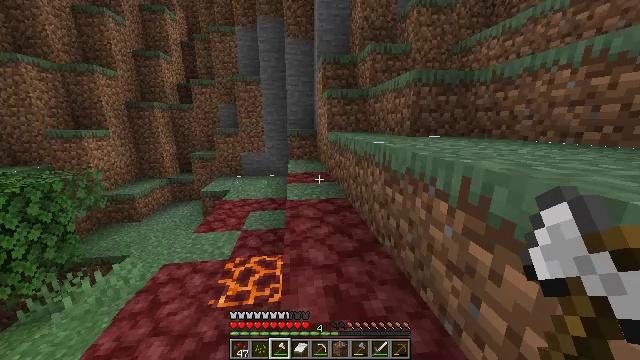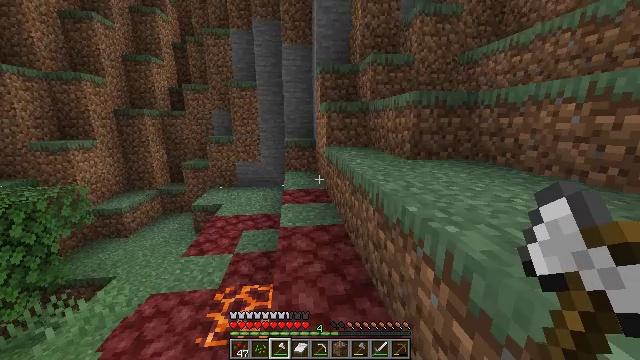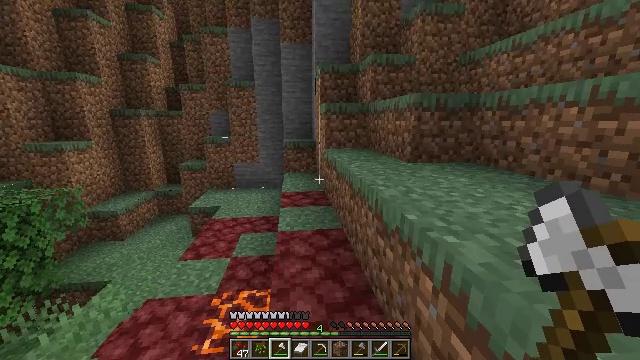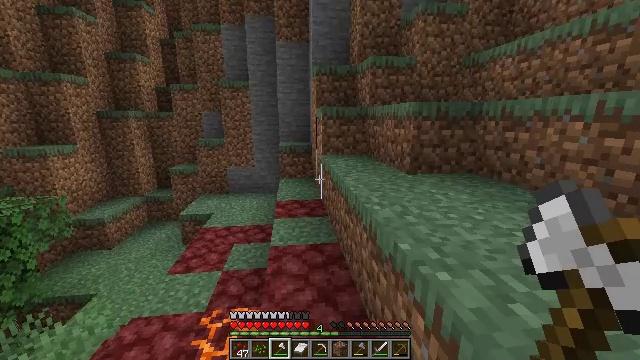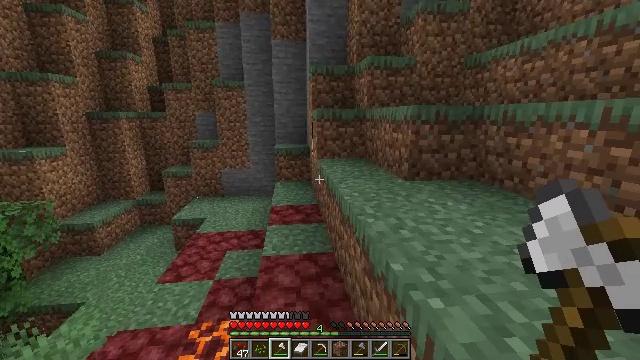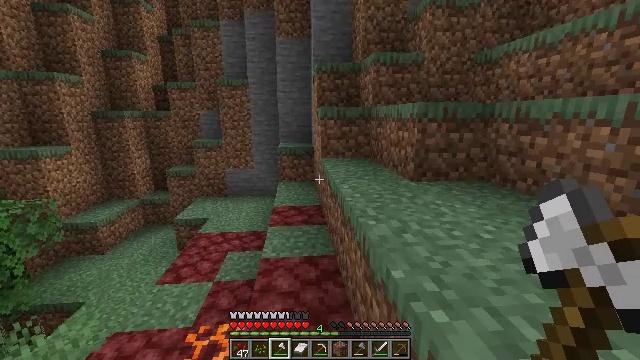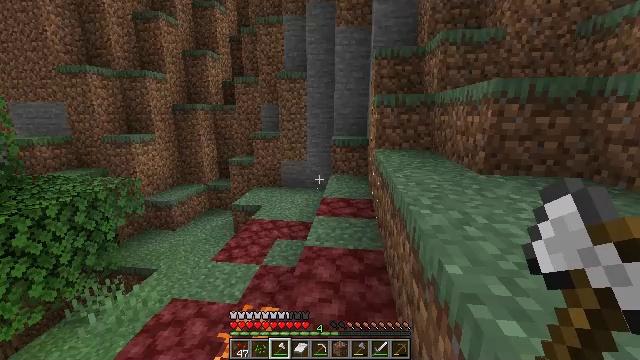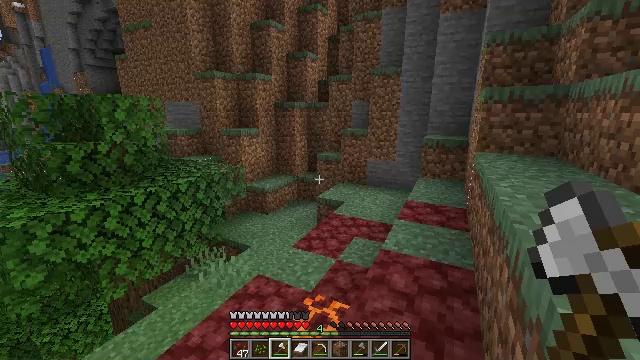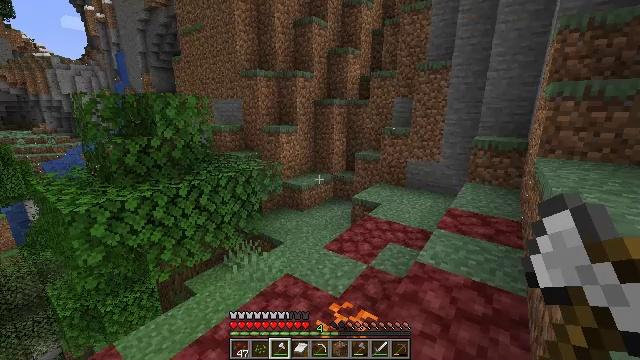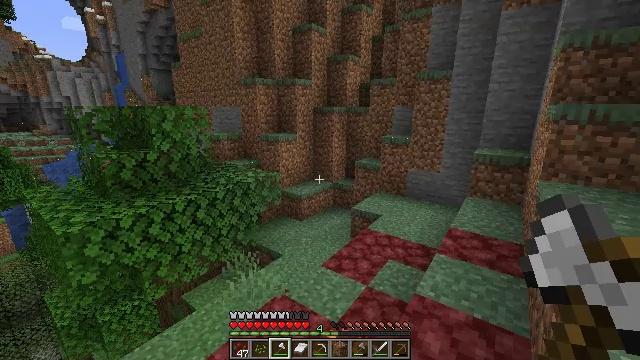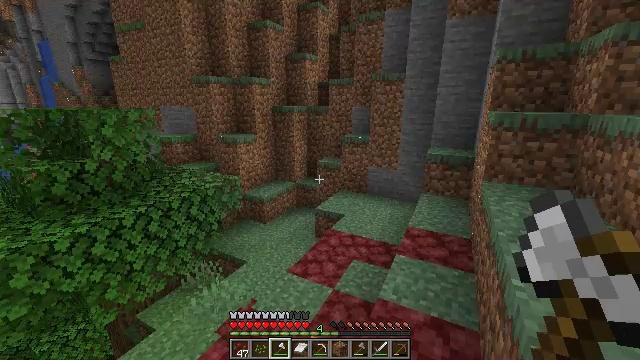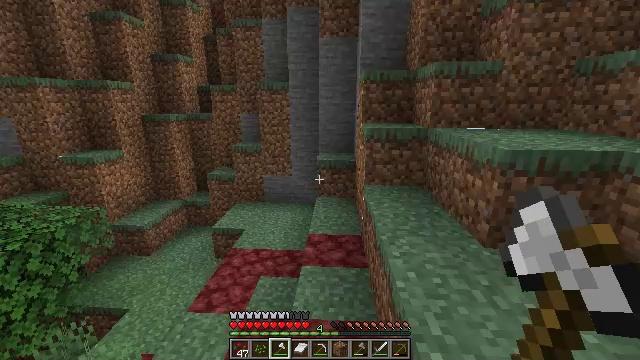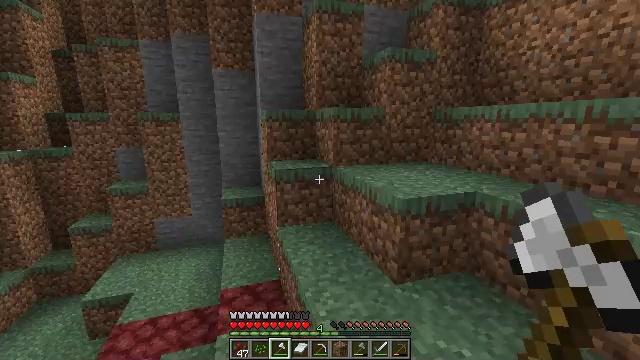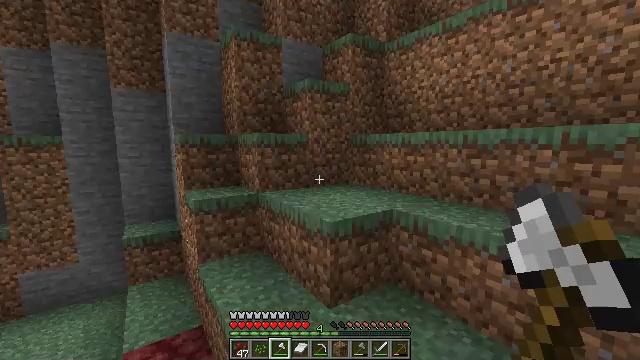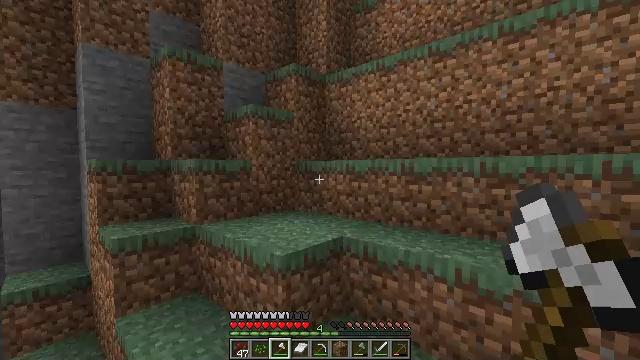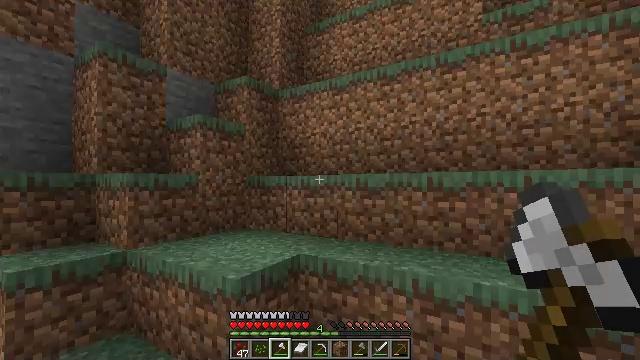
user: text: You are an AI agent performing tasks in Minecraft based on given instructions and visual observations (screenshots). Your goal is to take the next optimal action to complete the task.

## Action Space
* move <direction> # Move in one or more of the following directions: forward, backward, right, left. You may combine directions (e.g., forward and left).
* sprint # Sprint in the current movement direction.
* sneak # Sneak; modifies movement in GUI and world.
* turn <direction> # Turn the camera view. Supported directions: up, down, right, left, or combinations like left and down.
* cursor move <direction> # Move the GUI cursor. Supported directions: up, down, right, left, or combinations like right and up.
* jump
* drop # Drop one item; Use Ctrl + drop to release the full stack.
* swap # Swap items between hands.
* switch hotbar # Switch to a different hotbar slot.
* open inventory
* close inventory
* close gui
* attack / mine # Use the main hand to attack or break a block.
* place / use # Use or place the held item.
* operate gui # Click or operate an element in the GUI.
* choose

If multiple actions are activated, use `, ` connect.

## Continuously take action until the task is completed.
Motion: motion action
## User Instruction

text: Harvest grass block to clear the area.
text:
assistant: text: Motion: move forward, sprint, jump
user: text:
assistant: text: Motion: move forward, jump
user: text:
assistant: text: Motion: move forward, jump
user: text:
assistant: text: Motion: move forward, jump
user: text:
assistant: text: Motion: move forward, turn left, jump
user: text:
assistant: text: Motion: move forward, turn left, jump
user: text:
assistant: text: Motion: move forward, turn left, jump
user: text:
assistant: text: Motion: move forward, turn left, jump
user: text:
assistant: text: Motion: move forward, jump
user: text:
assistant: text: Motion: move forward, turn right and down, jump
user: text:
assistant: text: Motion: move forward, turn right, jump
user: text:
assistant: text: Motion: move forward, turn right and up, jump
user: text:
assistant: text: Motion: move forward, turn right and up, jump
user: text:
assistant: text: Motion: move forward, turn right and up, jump
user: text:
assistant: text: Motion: move forward, sprint, turn right and up, jump
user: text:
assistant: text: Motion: move forward, sprint, turn right and up, jump
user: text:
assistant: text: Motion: move forward, sprint, jump
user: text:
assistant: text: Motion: move forward, jump
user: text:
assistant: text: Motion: move forward, jump
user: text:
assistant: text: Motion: move forward and move right, jump
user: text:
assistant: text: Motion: move forward and move right, jump
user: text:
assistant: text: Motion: move forward and move right, turn up, jump
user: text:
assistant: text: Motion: move forward and move right, sprint, turn left and up, jump
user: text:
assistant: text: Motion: move forward and move right, sprint, turn left and up, jump
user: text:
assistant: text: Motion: move forward and move right, sprint, turn left and up, jump
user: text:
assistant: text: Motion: move forward and move right, sprint, turn left and up, jump
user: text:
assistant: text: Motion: move forward and move right, sprint, turn left and up, jump
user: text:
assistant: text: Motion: move forward, jump
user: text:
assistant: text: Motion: move forward, jump
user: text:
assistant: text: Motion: move forward, jump